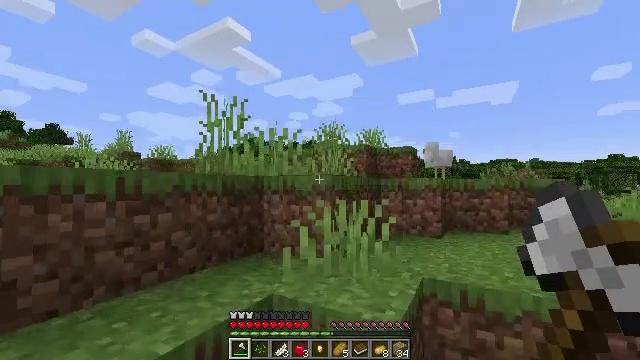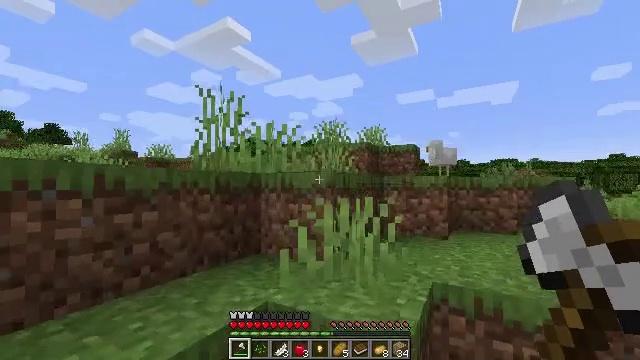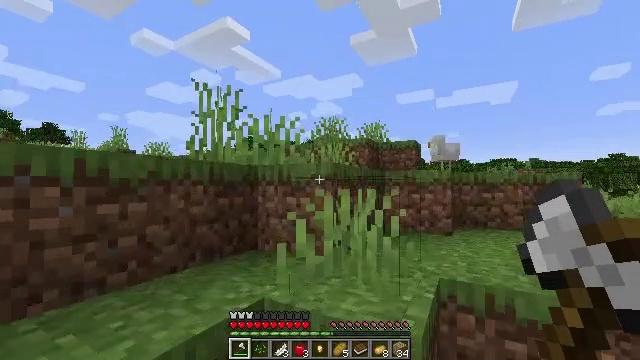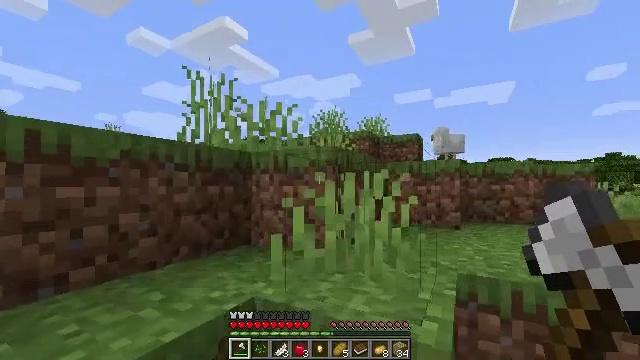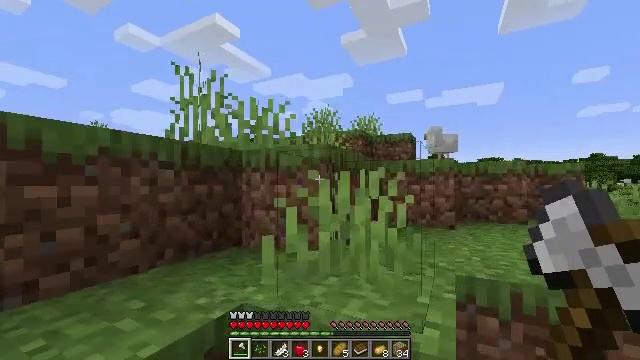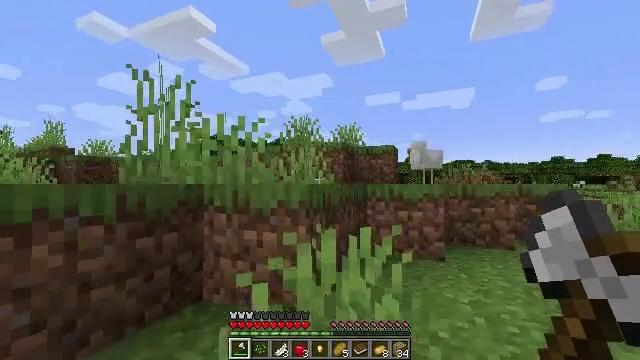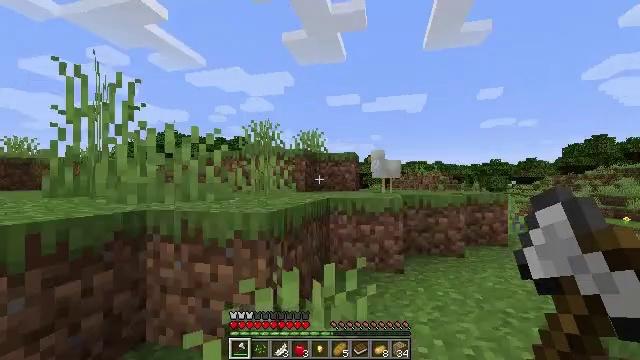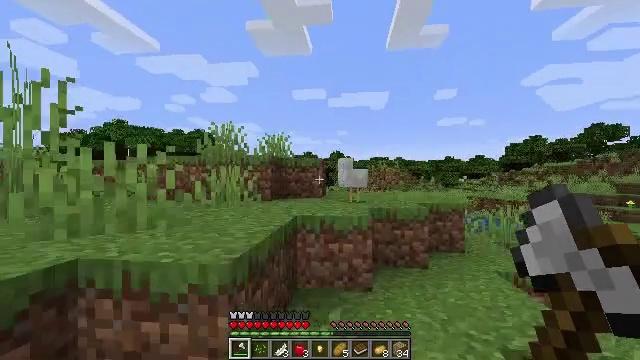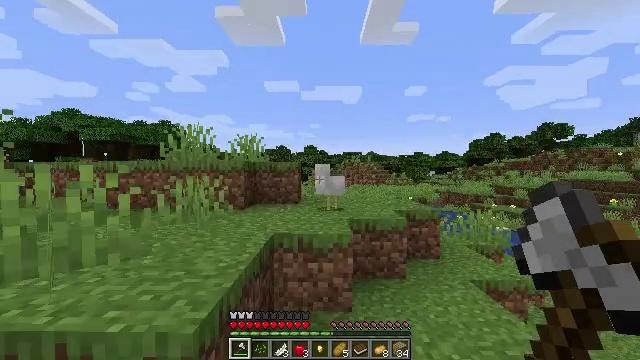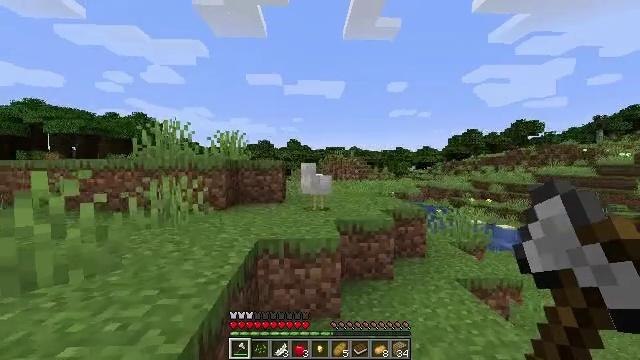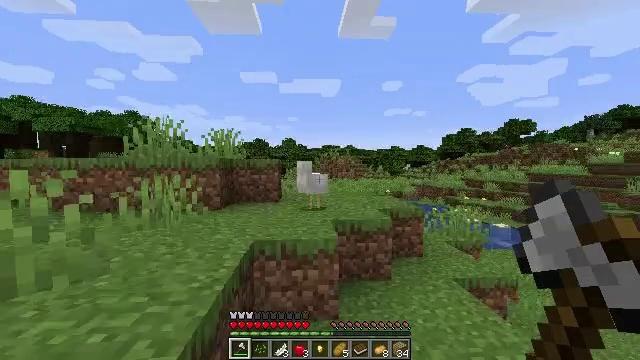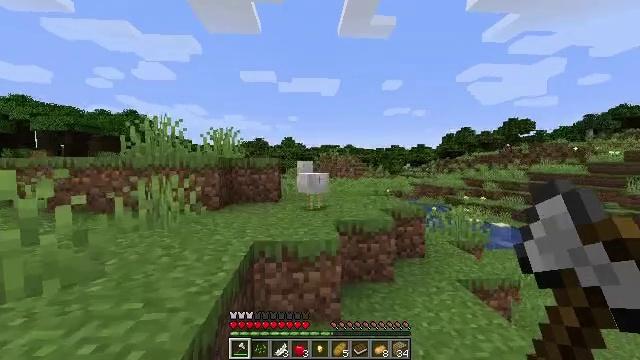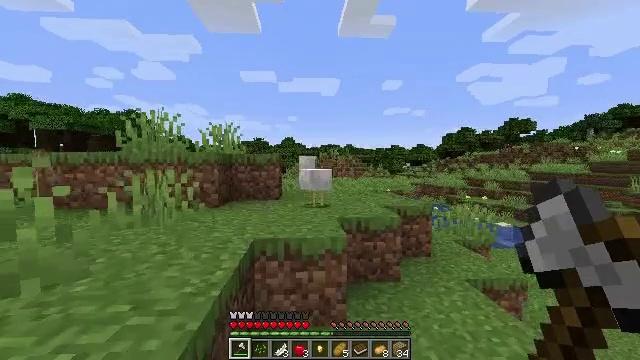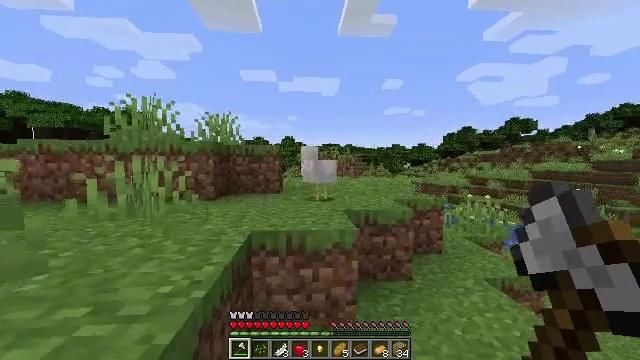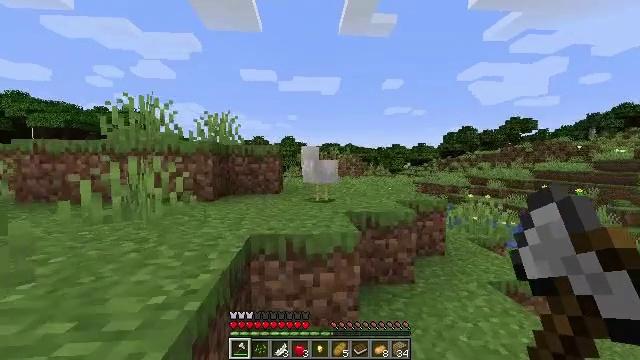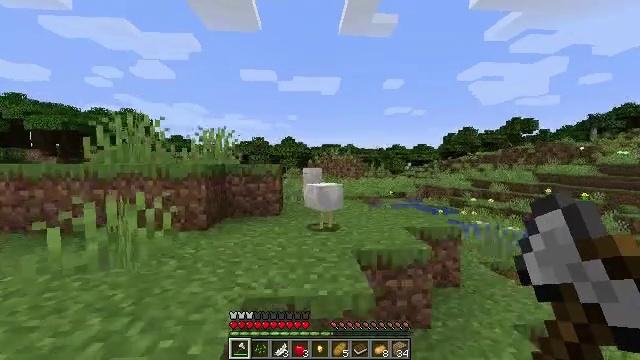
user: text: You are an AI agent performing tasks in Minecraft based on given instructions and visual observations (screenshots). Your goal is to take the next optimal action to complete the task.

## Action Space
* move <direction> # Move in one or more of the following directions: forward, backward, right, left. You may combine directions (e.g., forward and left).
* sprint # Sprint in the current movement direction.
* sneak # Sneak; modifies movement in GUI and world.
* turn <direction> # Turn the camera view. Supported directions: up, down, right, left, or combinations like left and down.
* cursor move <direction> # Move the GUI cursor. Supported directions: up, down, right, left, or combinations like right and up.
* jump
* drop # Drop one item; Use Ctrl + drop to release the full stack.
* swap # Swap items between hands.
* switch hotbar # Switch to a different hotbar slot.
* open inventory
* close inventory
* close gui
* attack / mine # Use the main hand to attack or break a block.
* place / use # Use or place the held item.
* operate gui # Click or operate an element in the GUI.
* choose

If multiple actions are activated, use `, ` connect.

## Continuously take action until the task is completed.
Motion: motion action
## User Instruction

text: Kill mobs.
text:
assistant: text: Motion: move forward, jump
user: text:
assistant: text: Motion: move forward, jump
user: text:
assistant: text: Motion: move forward, jump
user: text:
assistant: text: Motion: move forward, turn right, jump
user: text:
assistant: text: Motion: move forward, turn right, jump
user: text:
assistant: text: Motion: move forward, turn right, jump
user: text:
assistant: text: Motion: move forward, turn right and down, jump
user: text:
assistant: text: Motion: move forward, turn right and down, jump
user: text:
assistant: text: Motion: move forward, turn right and down, jump
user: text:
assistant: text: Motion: move forward, turn right, jump
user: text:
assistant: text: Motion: move forward, jump
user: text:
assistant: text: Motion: move forward, jump
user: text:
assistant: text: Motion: move forward, jump
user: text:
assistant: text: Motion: move forward, jump
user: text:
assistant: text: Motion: move forward, jump
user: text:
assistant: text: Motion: move forward, turn left and down, jump
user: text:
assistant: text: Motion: move forward, turn left and down, jump
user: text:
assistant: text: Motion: move forward, turn left and down, jump
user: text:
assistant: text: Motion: move forward, jump
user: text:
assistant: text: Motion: move forward, jump
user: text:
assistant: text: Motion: move forward, turn right, jump
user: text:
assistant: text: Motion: move forward, turn right and down, jump
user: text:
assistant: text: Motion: move forward, turn right, jump
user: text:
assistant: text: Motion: move forward, turn right, jump
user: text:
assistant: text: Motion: move forward, jump
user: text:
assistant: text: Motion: move forward, turn right, jump
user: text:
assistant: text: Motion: move forward, turn right, jump
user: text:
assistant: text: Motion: move forward
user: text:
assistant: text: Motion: move forward
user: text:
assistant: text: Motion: no_op